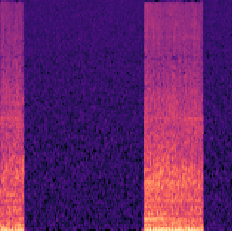
Sound class: Helicopter